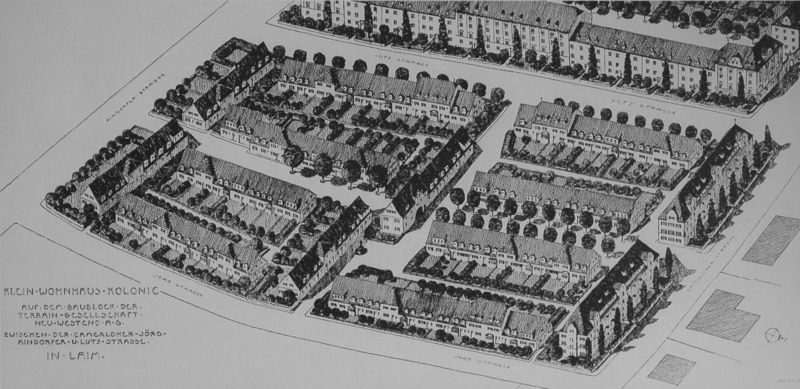
Titel: Zeichnung der Wohnanlage München-Laim, Guido-Schneble-Str. 17-41/Gunzenlehstr. 1-9/Jörgstr. 34-56/Lechfeldstr. 7-10
Künstler: Theodor Fischer
Standort: München
Institution: Wohnanlage München-Laim
Schlagwörter: baum, feder, schatten, weiß, bäume, grün, stadt, fenster, grau, schwarz, skizze, strasse, terasse, tür, zeichnung, anlage, dach, gebäude, gras, haus, park, schloss, weg, wiese, alt, architektur, felder, häuser, norden, pappeln, gitter, wege, familie, garten, zypressen, schrift, papier, modell, ansicht, bogen, fassade, wohnhäuser, fischer, fläche, dorf, dächer, giebel, schornsteine, allee, grafik, graphik, luftperspektive, klein, hof, grünanlage, platz, vogelperspektive, arbeiter, industrie, jugendstil, symmetrie, gerade, handtuch, aufsicht, oben, stadtansicht, straßen, symetrie, tusche, innenhof, wohnhaus, bayern, rechteck, münchen, draufsicht, gauben, druck, schwarz weiss, stich, text, beschriftung, reihe, bleistift, entwurf, reihung, geometrisch, karte, alleen, siedlung, plan, gärten, achsen, planzen, landkarte, block, entwurfszeichnung, graus, wohnen, verlauf, geometrie, quadrat, lebensreform, raster, kolonie, gründerzeit, bauen, vogelschau, bezeichnung, legende, historisch, kaserne, grundriss, wohnraum, bauzeichnung, bauplan, satteldächer, parzellen, straßenzug, stadtbild, innenhöfe, lageplan, vierung, geordnet, spitzdach, häuserfront, vorgarten, häuserblock, planung, plätze, stadtplan, reihenhaus, wohnblock, wohnungsbau, arbeitersiedlung, stadtviertel, stadtplanung, bebauungsplan, städtebau, urbanistik, wohnsiedlung, terassen, luftansicht, stadtteil, viertel, grünanlagen, quartier, gartenstadt, areal, reihenhäuser, wohnanlage, laim, alte heide, siedlungsbau, städteplanung, mission, baumallee, strassenplanung, wohngebiet, alllee, baublock, bereich, borstei, báume, gartenstück, gern, hauszeilen, häserreihen, häuserreihen, laim - kolonie-stich, lebensentwürfe, missioj, orthographie, planordnung, reihnung, siedling, sozial, stadtanlage, straé, terrain, terrain-geseelschaft, westend, wohnhaus kolonie, aleen, 3d, strape, jörg, terrain-gesellschaft, wonhaus, klein wohnhaus kolonie